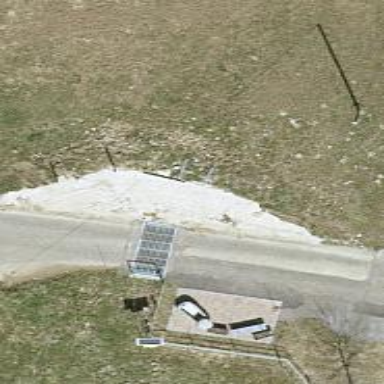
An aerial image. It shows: Cattle grid.